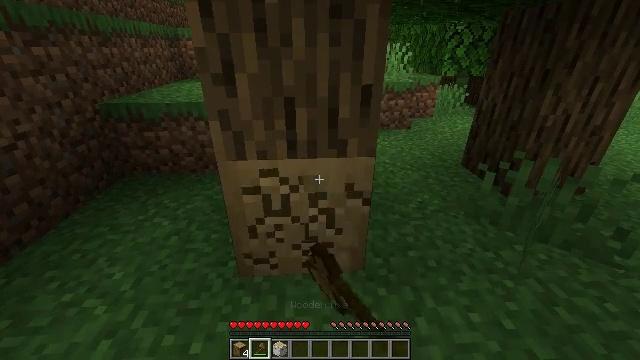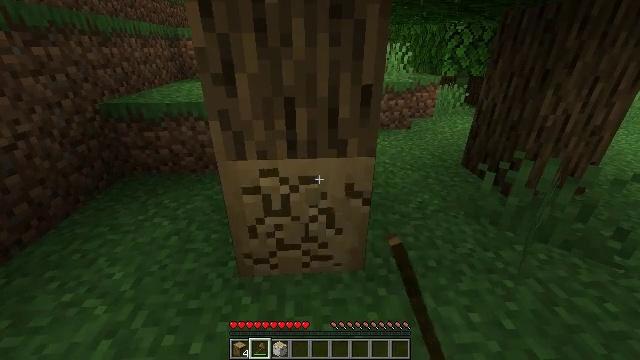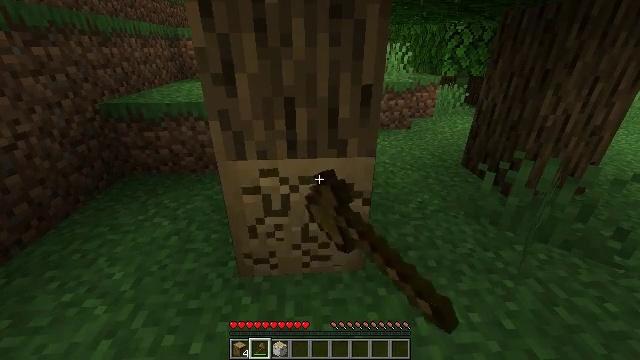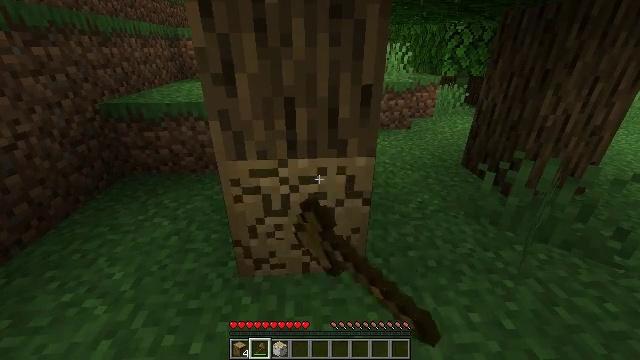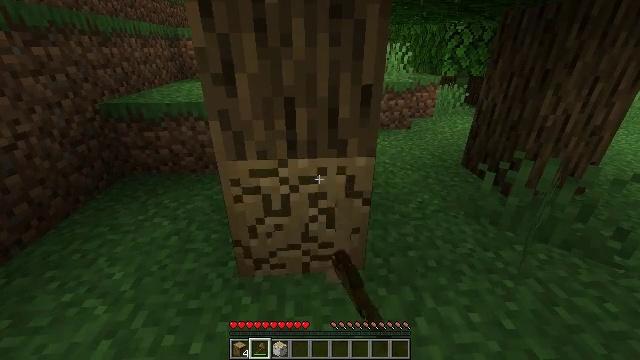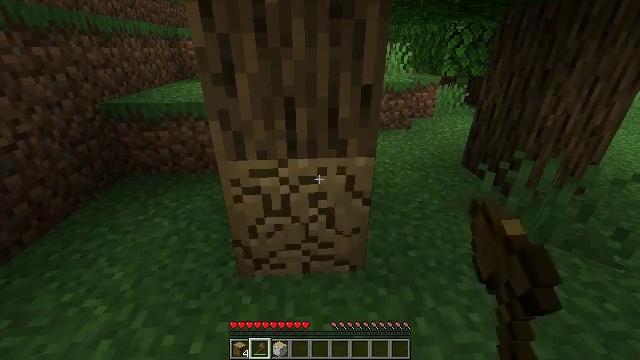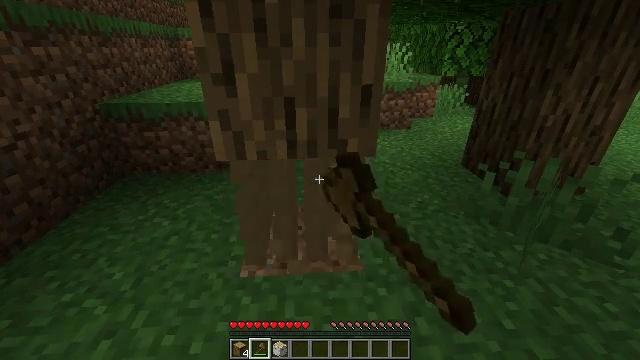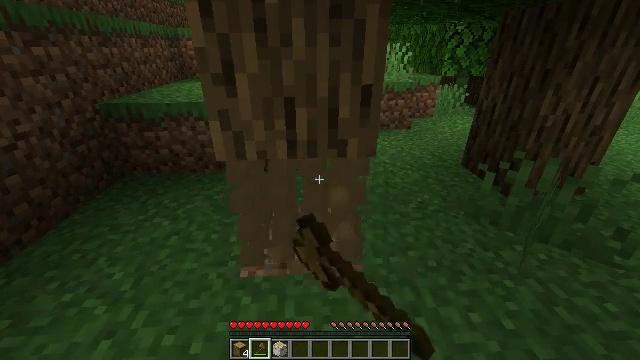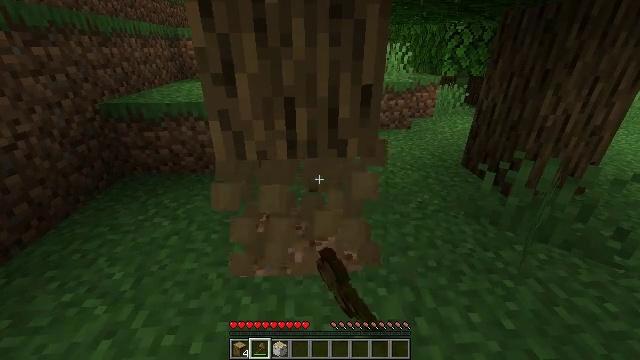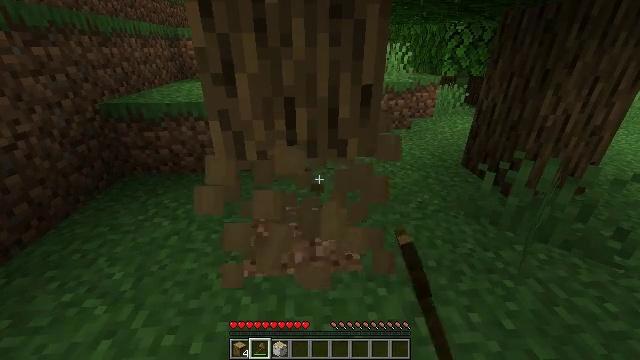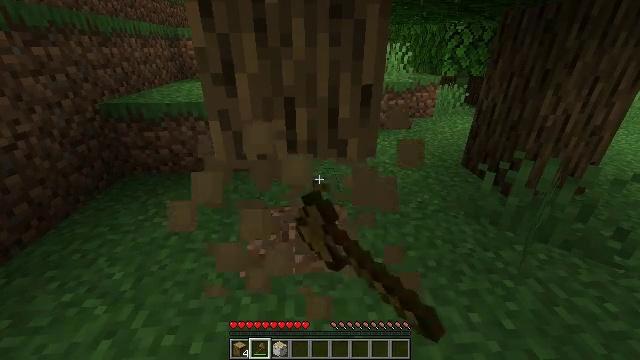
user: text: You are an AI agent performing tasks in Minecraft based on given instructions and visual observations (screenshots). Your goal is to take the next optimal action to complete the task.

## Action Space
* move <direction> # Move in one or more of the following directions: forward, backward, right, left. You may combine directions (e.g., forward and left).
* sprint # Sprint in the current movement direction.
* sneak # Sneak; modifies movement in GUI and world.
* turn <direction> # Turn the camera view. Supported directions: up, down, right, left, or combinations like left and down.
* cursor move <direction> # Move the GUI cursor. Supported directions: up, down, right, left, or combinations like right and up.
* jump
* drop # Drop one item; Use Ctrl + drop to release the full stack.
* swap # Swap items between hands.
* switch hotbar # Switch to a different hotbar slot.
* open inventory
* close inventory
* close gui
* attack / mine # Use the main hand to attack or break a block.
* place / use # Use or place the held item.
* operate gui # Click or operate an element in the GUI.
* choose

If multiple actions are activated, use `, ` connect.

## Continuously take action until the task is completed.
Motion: motion action
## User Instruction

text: Attack the stripped oak log to collect it.
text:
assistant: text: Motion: attack / mine
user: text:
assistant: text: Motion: attack / mine
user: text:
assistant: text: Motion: attack / mine
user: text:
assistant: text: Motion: attack / mine
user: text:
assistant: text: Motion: attack / mine
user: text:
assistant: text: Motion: attack / mine
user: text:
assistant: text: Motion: attack / mine
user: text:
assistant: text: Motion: attack / mine
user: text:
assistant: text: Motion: attack / mine
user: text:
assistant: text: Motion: attack / mine
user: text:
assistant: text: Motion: attack / mine